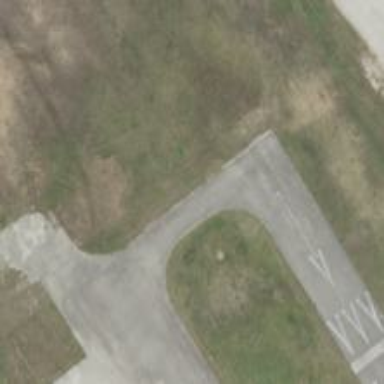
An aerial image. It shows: View of taxiway at the airport.